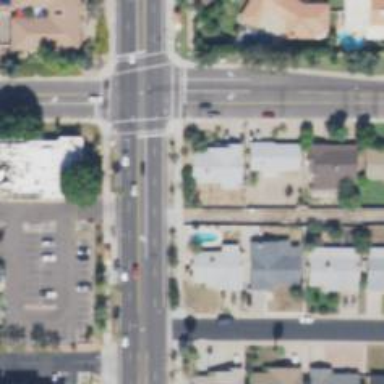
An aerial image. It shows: Solid stop line on the road.